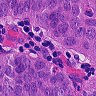
Metastatic tissue present: yes